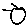
Label: sun